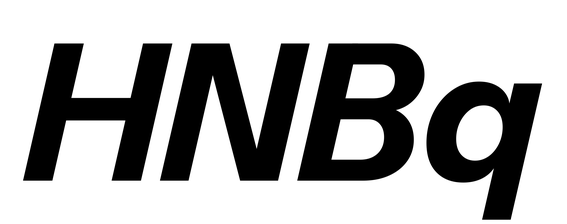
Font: InstrumentSans-Italic_Bold_Italic